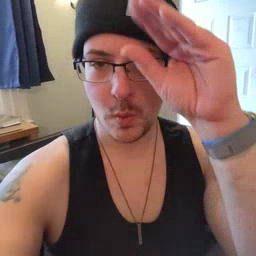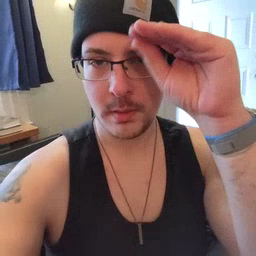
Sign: boy